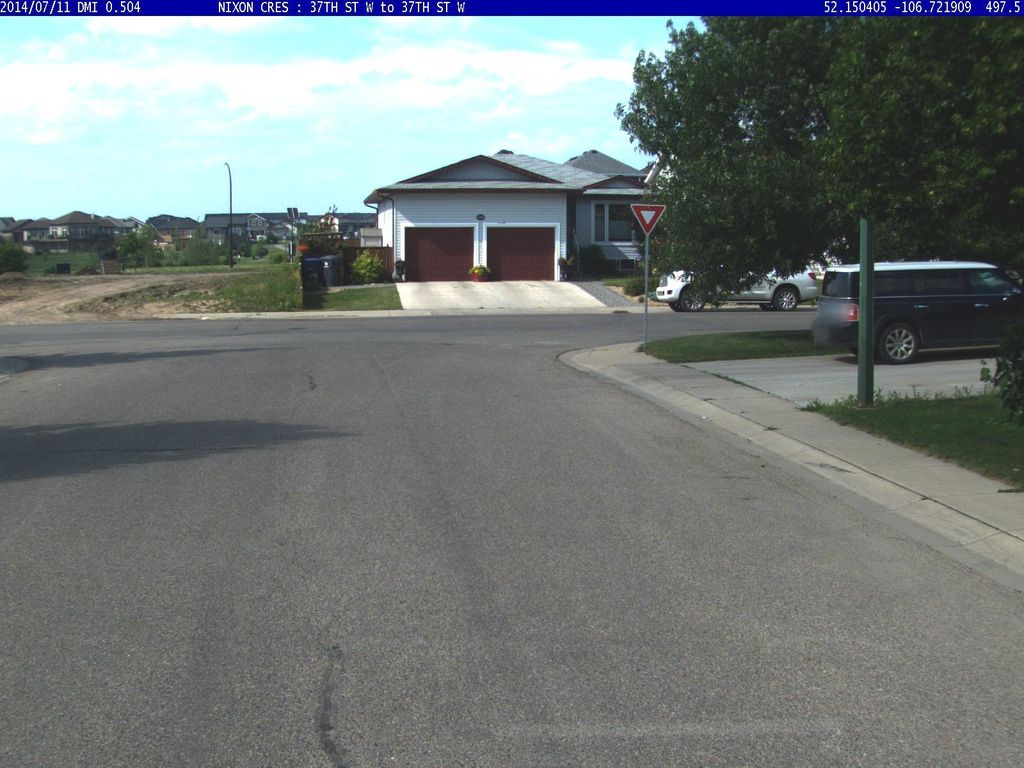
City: saskatoon